Question: I bought a new Retina MacBook Pro to develop for iOS with MonoTouch.
It is extremely frustrating that, probably because it is built on Gtk#, MonoDevelop is very blurry.

I can cope with blurry UI but I can't read or write code because it hurts my eyes.
What is the current status of Retina support in Gtk# and MonoDevelop?
Is there any (experimental) compile flag at least to enable proper code rendering?
If I want to contribute, which component is in charge of this? Is it Gtk# or Gtk itself?
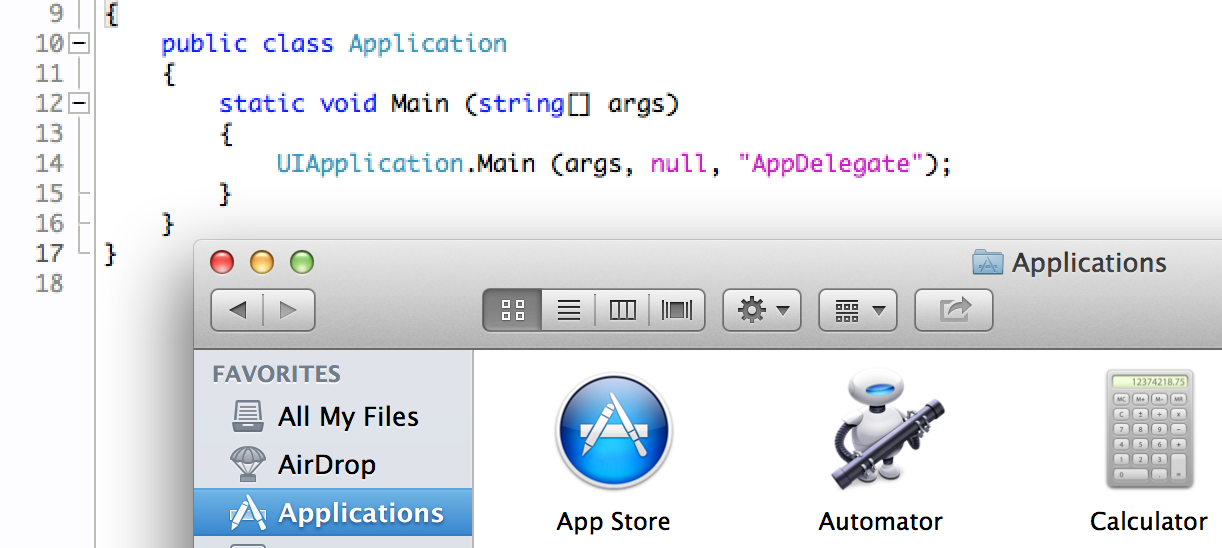
Answer: ### Update
This has been fixed as of <URL>:
> Other improvements and bug fixes-
So just go and <URL>.
### Workaround for Older Versions (and other apps, too)
There is a <URL> I used for WebStorm that worked well. It should work for MonoDevelop too.
You can use that in the mean time until the Xamarin folks get an update to MonoDevelop out.
Here it goes:
1. Locate MonoDevelop in Applications and click Show Package Contents

1. Open Contents/Info.plist in any editor and add this after opening <dict>: <key>NSHighResolutionCapable</key>
<true/>
2. Copy and paste MonoDevelop app bundle, delete the old one and rename the new one back to MonoDevelop. This will flush system caches.
You will notice that MonoDevelop.app info now has Low Resolution option unchecked and the code renders smoothly.